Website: slack
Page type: payment
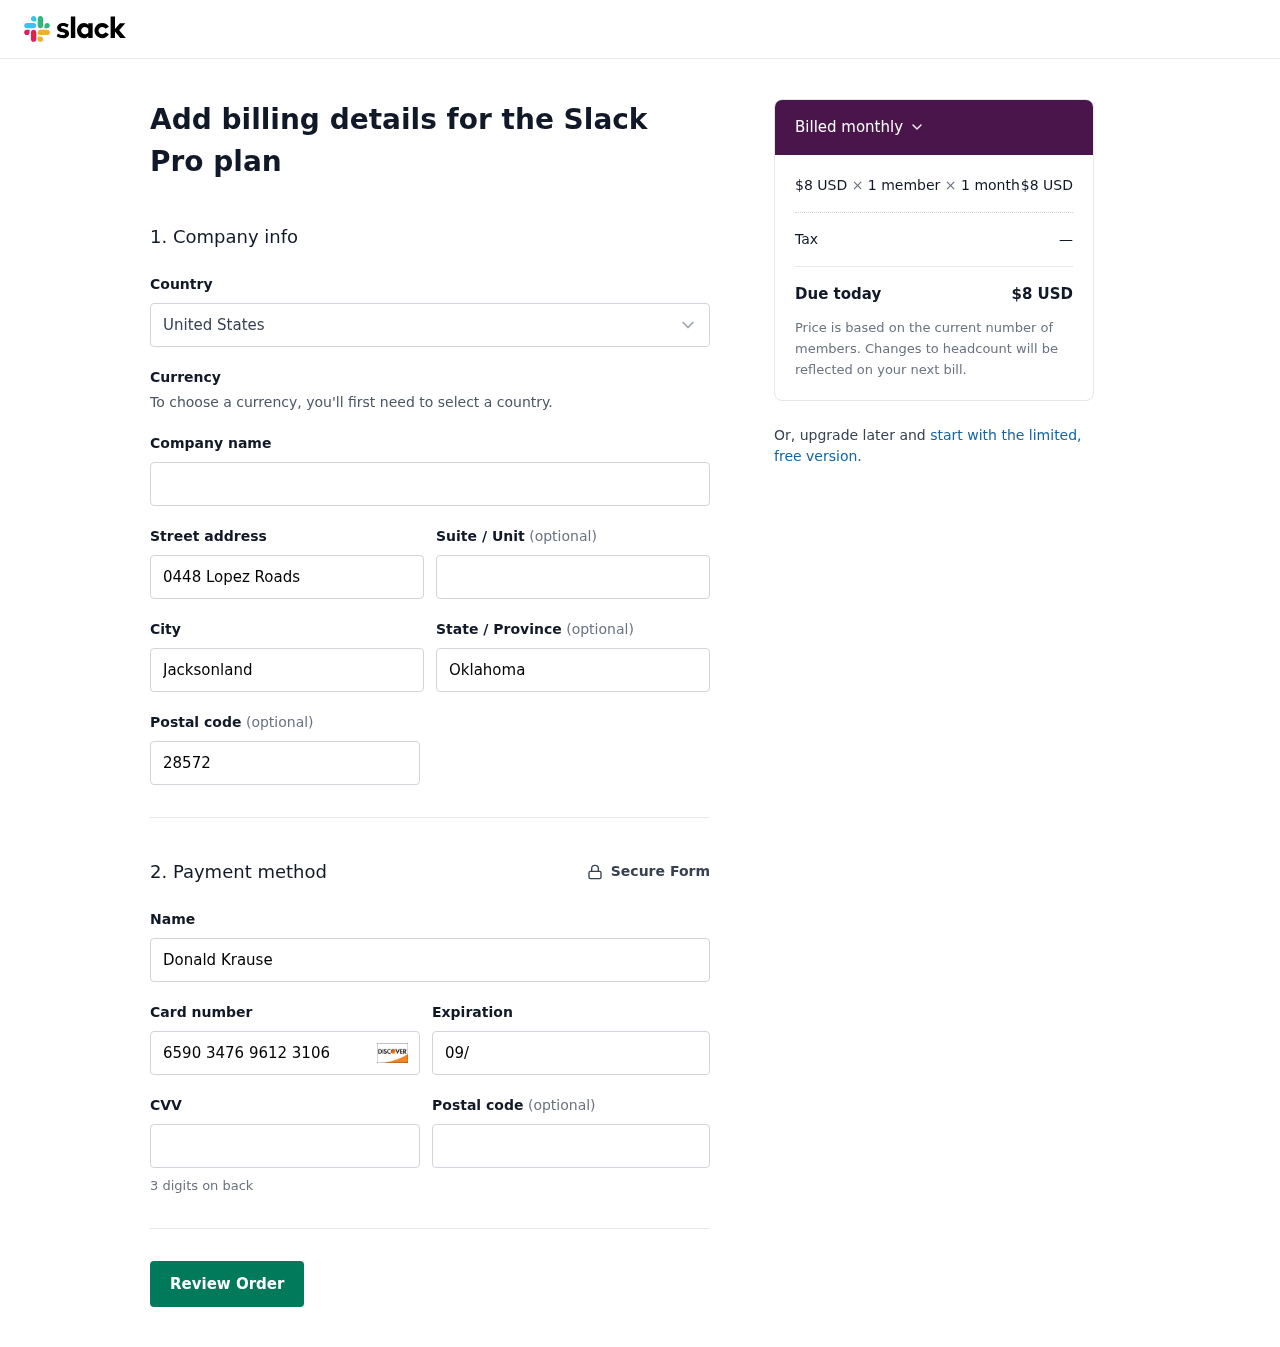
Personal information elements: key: PII_COUNTRY
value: United States
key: PII_STREET
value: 0448 Lopez Roads
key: PII_CITY
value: Jacksonland
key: PII_STATE
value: Oklahoma
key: PII_POSTCODE
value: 28572
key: PII_FULLNAME
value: Donald Krause
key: PII_CARD_NUMBER
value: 6590 3476 9612 3106
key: PII_CARD_EXPIRY
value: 09/27
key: PII_CARD_CVV
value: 576
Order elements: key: ORDER_PRICE_PER_MEMBER
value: $8 USD
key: ORDER_NUM_MEMBERS
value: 1 member
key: ORDER_NUM_MONTHS
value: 1 month
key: ORDER_SUBTOTAL
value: $8 USD
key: ORDER_TAX
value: —
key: ORDER_TOTAL
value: $8 USD